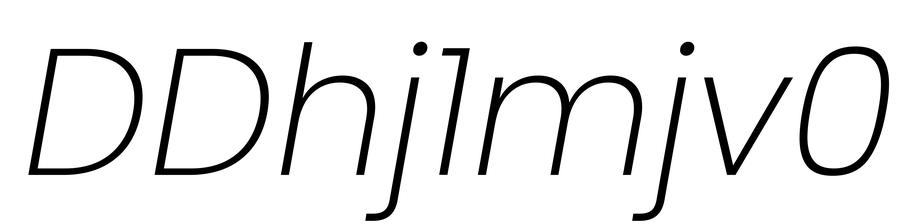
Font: Poppins-ExtraLightItalic